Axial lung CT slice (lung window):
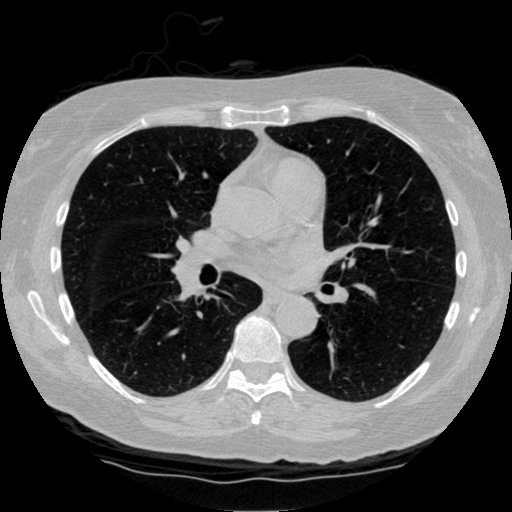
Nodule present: no